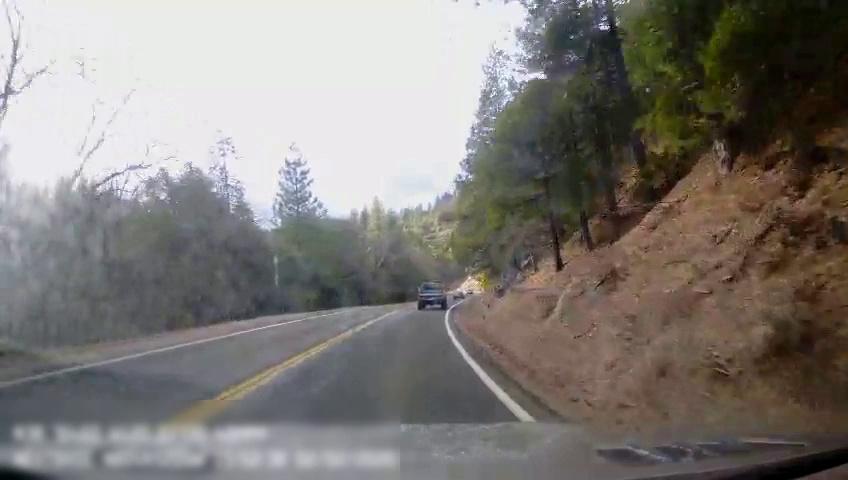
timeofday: Day
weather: Sunny
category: Drivable Space
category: Vehicles | SUV
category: Vehicles | Truck
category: Lanes | Current Lane
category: Lanes | Opposite Lane
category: Lanes | Opposite Lane
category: Lanes | Opposite Lane